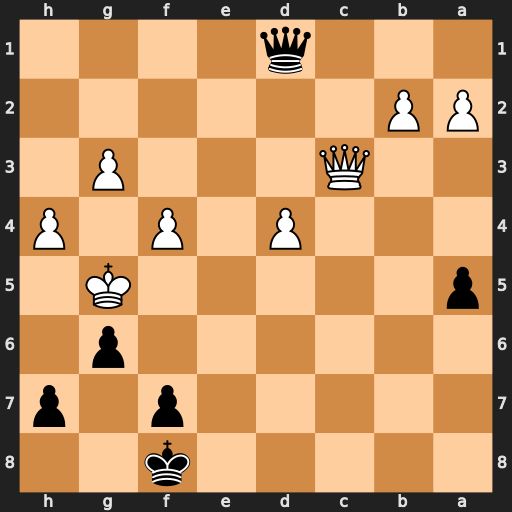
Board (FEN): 5k2/5p1p/6p1/p5K1/3P1P1P/2Q3P1/PP6/3q4
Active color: b
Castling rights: -
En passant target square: -
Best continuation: Qh5+ Kf6 Qf5#